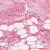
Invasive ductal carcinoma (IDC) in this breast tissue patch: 0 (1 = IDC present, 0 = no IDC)